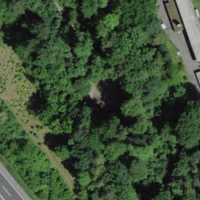
EUNIS habitat code: 57
Species observed at this site:
Allium ursinum
Carex sylvatica
Fagus sylvatica
Ilex aquifolium
Geum urbanum
Hedera helix